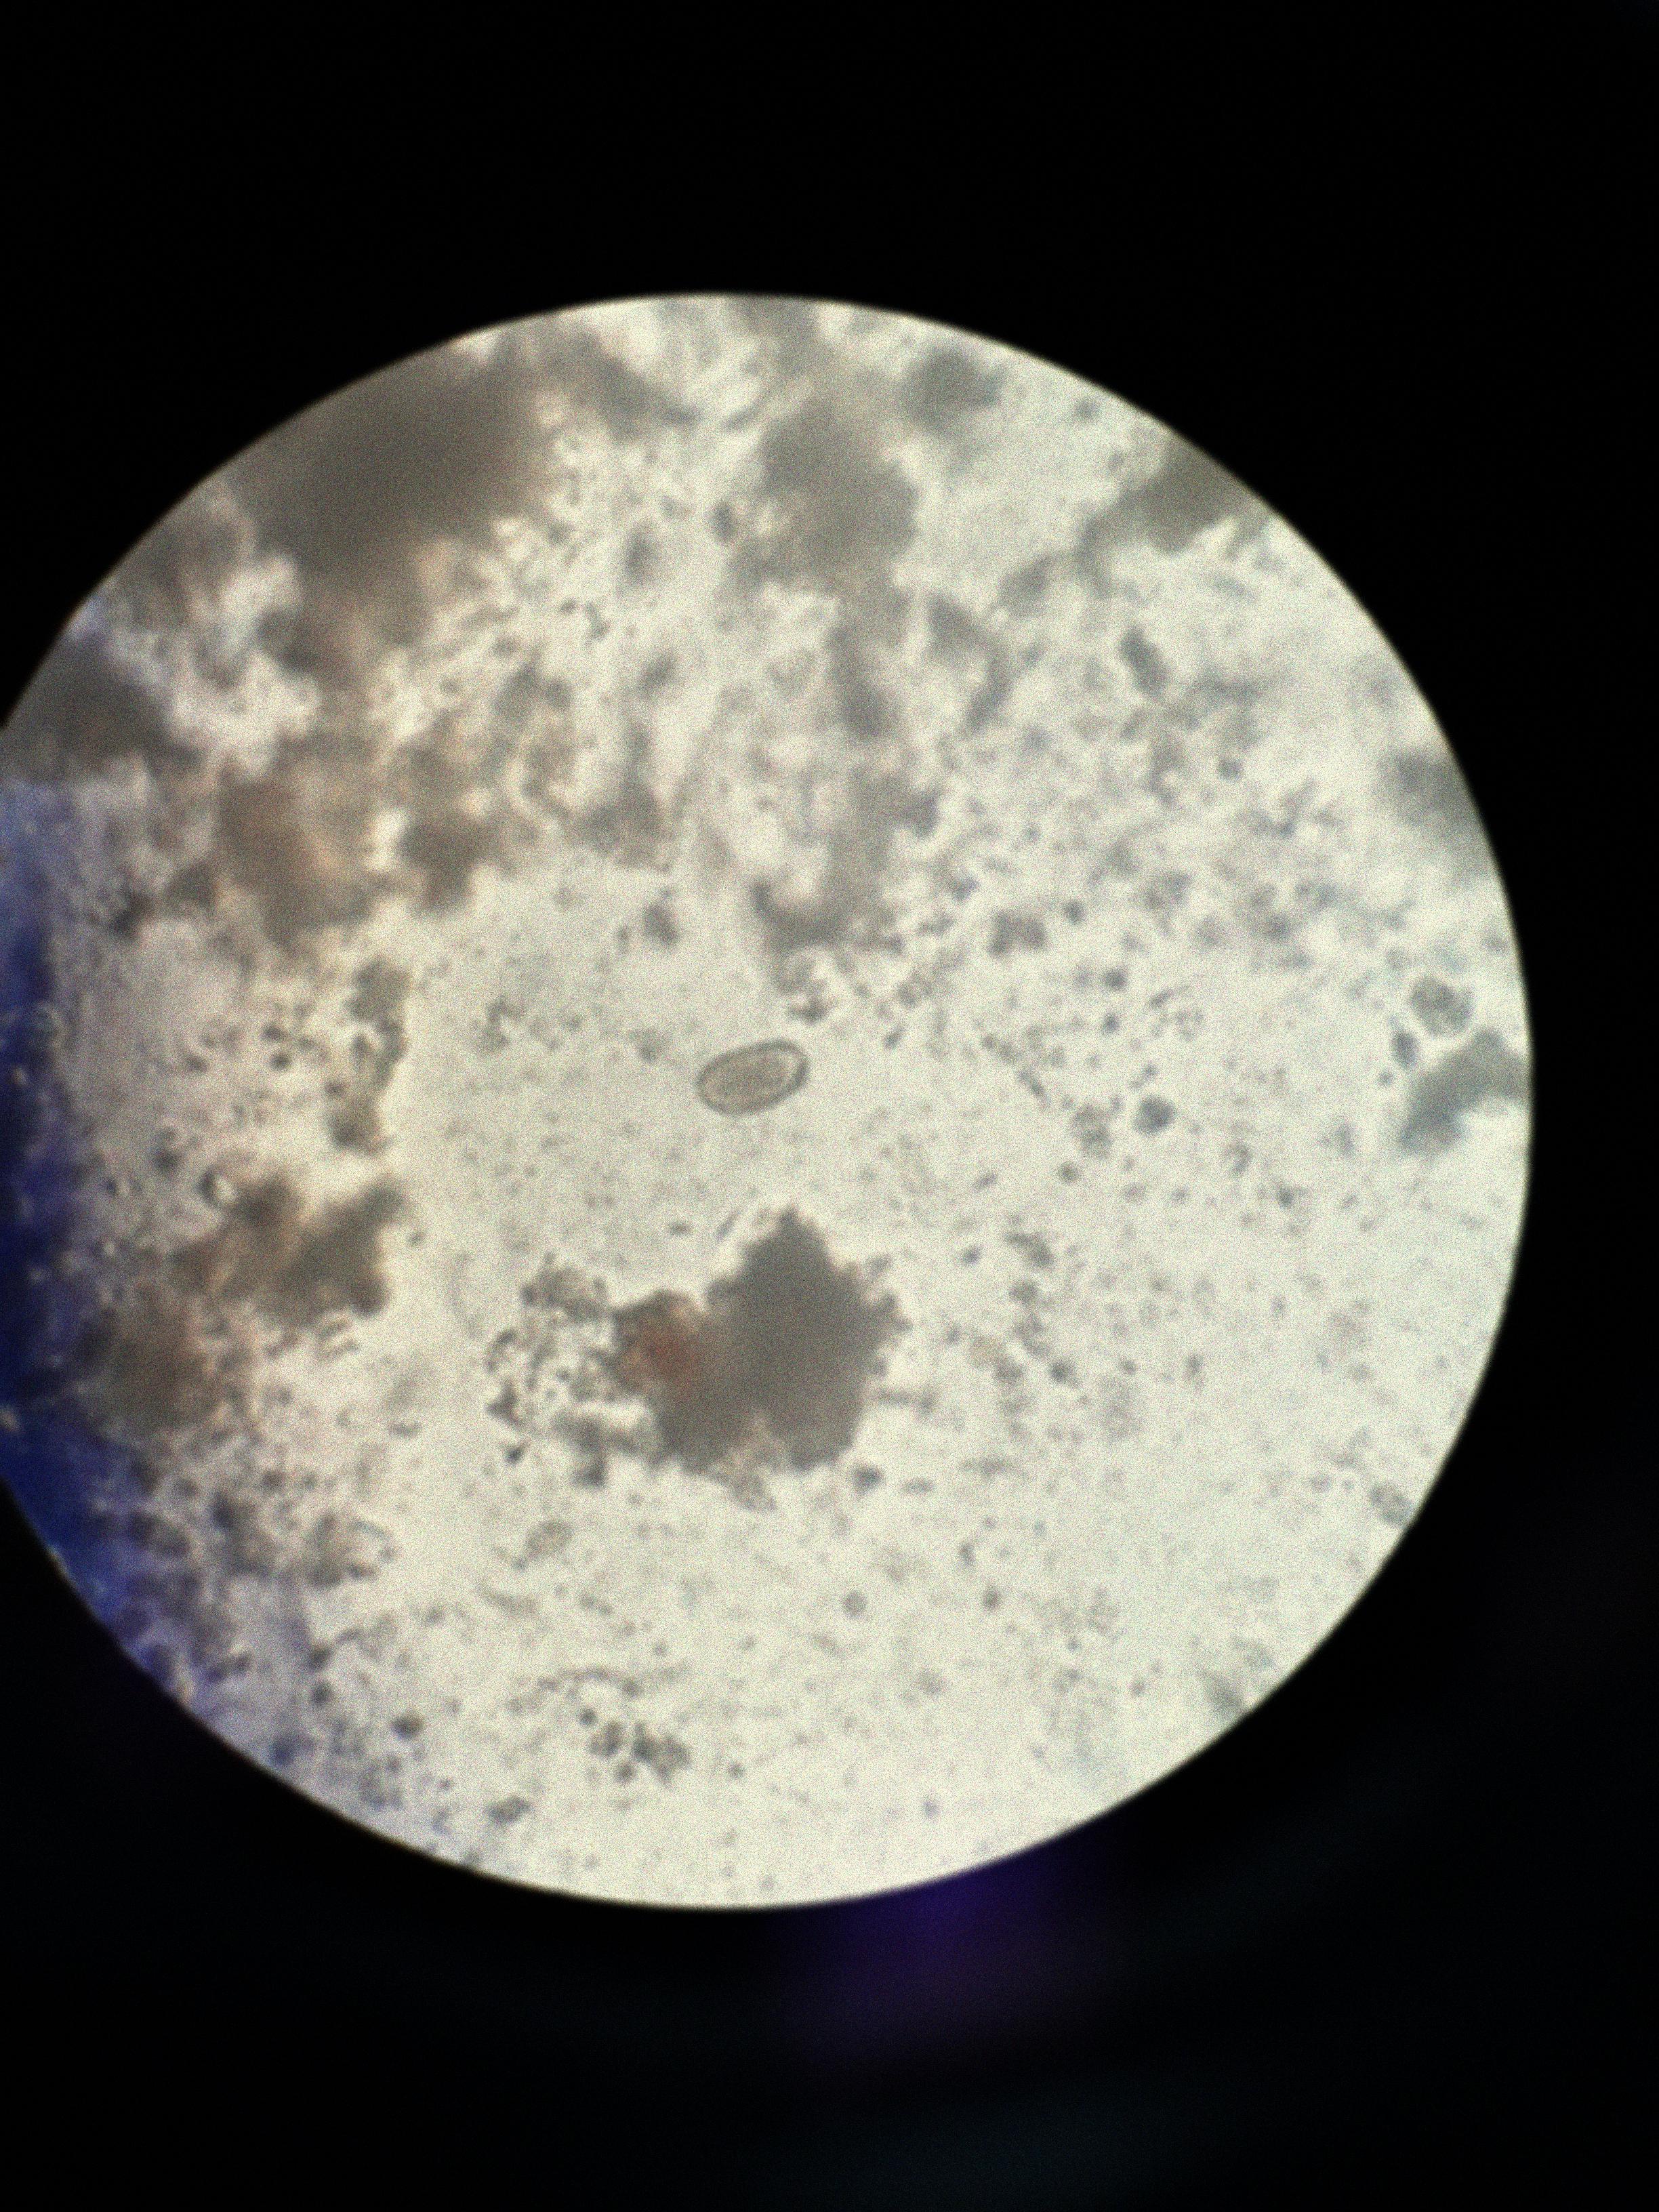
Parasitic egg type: Capillaria philippinensis